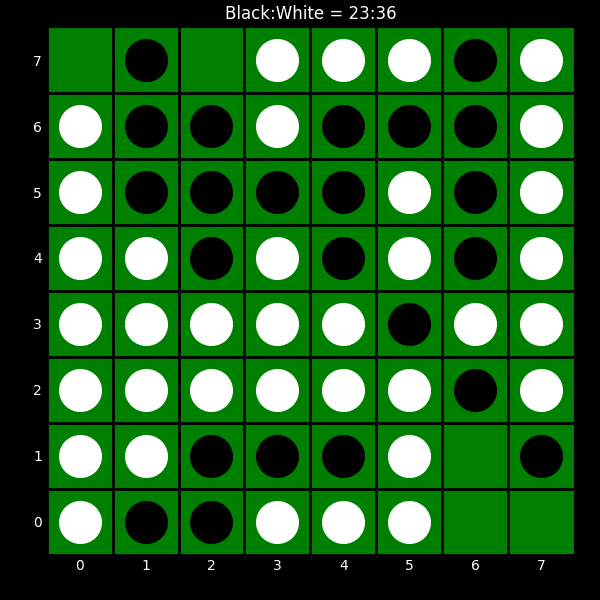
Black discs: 23
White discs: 36